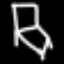
Label: chair